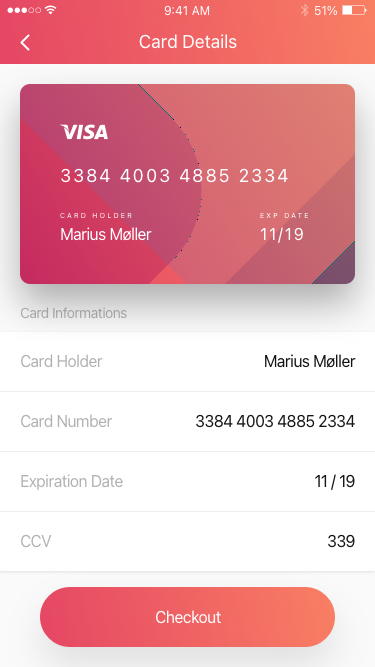
Text in this UI design:
Checkout
Card Informations
Card Holder
Marius Møller
3384 4003 4885 2334
11 / 19
339
Card Number
Expiration Date
CCV
11/19
EXP DATE
Marius Møller
CARD HOLDER
3384 4003 4885 2334
Card Details